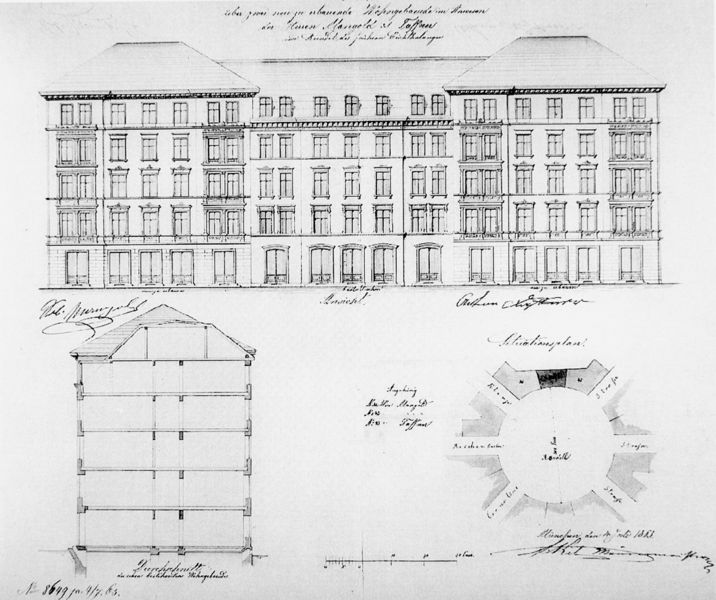
Titel: Wohngebäude Mangold und Taffner am Gärtnerplatz in München, Aufriss und Schnitt
Künstler: Carl von Eichthal
Standort: München
Institution: Stadtarchiv, Lokalbaukommission
Schlagwörter: feder, flügel, weiß, fenster, glas, grau, schwarz, skizze, tür, zeichnung, zimmer, dach, gebäude, haus, schloss, alt, architektur, barock, rahmen, signatur, wege, boden, innen, klassizismus, front, renaissance, kreis, rund, runf, turm, schrift, papier, ansicht, fassade, türen, studie, datierung, dächer, giebel, platz, sigantur, hotel, symmetrie, zahlen, ziffern, seitenansicht, innenansicht, hoch, aufsicht, eingang, erker, tusche, außen, unterschrift, fensterkreuz, fensterrahmen, münchen, palast, stockwerk, strahlen, dachfenster, gauben, symmetrisch, schnitt, schwarz weiss, radierung, stich, text, buchstaben, schriften, beschriftung, bleistift, dachstuhl, räume, entwurf, rathaus, aussenansicht, karte, gesims, risalit, anwesen, frontansicht, etagen, gaube, geschosse, plan, achsen, krankenhaus, klassik, stockwerke, querschnitt, symetrisch, handschrift, beschreibung, dachboden, geschoss, riss, grundriss, federzeichnung, palais, massstab, aufriss, architekturzeichnung, bauzeichnung, profanbau, bauplan, hausfront, mittelbau, architekt, rondell, gesimse, notizen, bauzeichung, stick, masstab, maße, rundriss, zweiflügelanlage, pläne, unterschriften, skitze, seitenrisalite, grundris, hochhaus, fensterrreihen, fünfstöckig, geschodd, mehrstöckig, mathe, weuß, umarchitektur, 5 stockwerke, skalierung, haufront